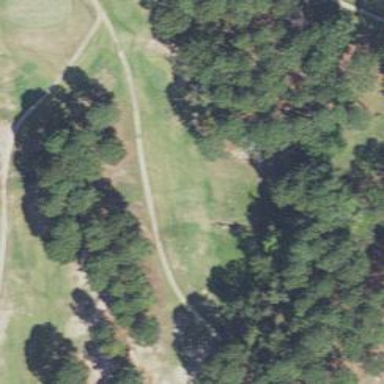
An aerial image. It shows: Path designated for golf carts.